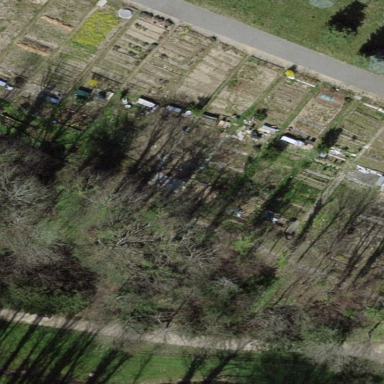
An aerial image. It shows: Allotments area.